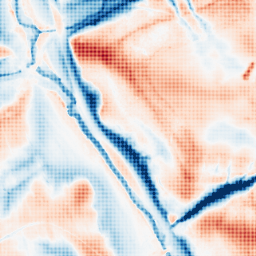
Category: edge_preserving
Decomposition family: guided
Decomposition parameters: radius: 16
eps: 0.01
Upsampling method: sinc_hamming
Upsampling parameters: scale: 4
kernel_size: 4
Upsampling scale: 4